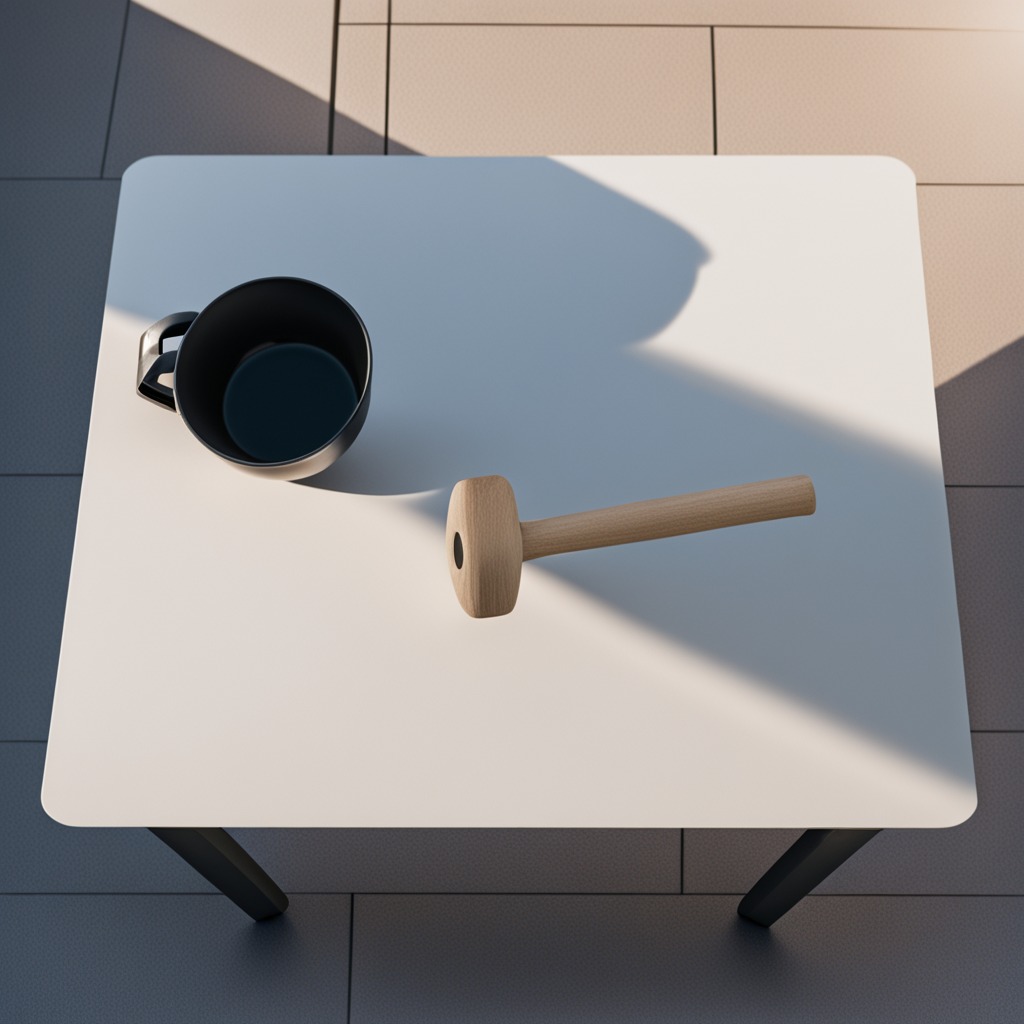
A hammer lies on the table.